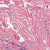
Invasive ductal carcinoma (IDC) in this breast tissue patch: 0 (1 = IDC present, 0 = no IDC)